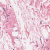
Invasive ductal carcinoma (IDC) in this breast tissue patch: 0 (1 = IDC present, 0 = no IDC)